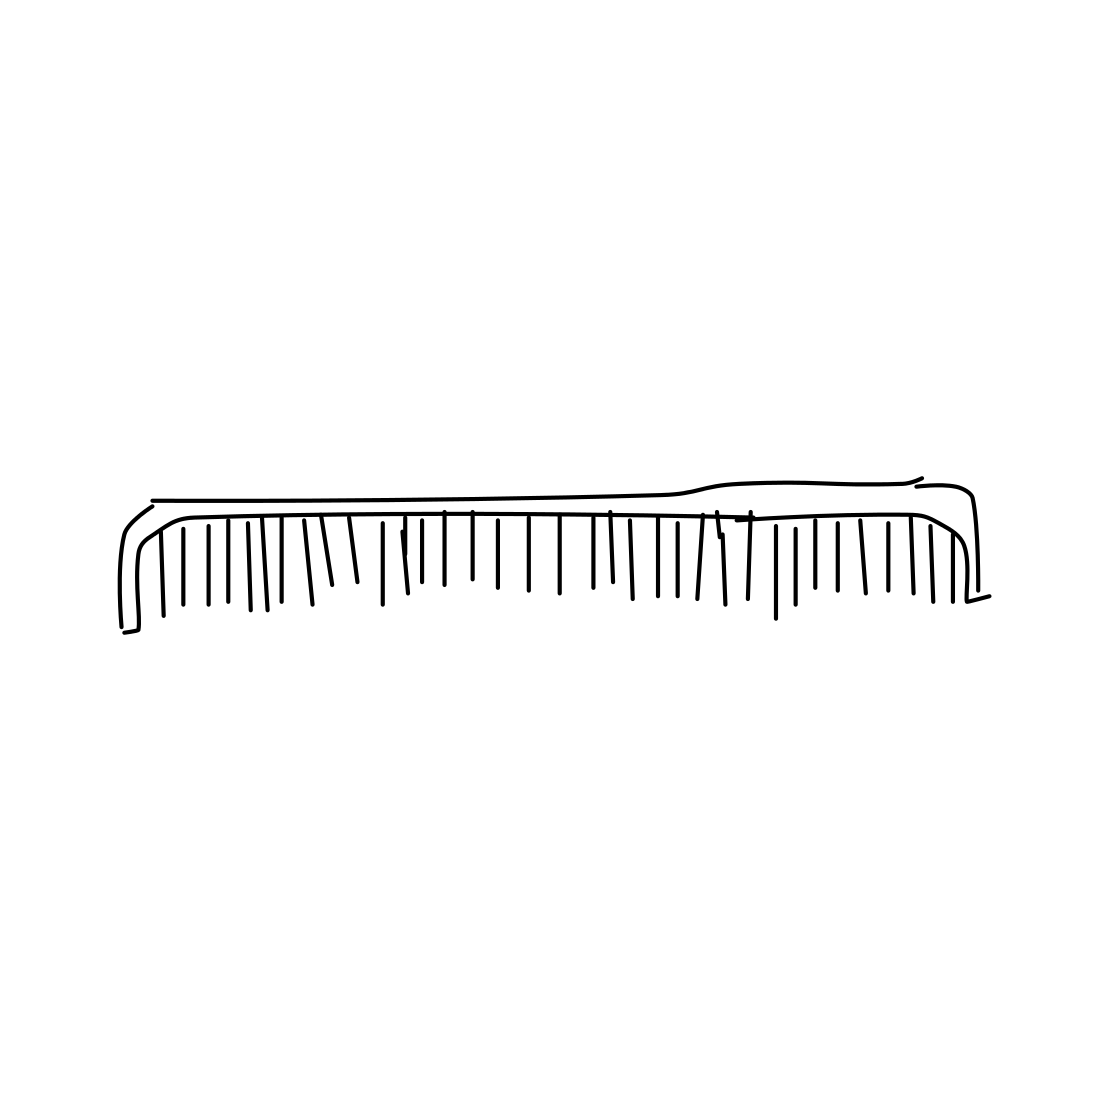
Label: comb